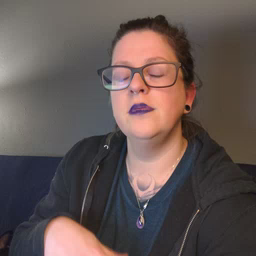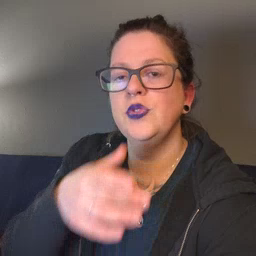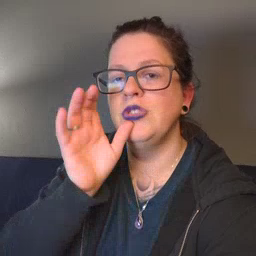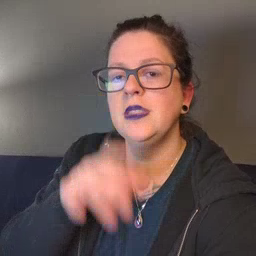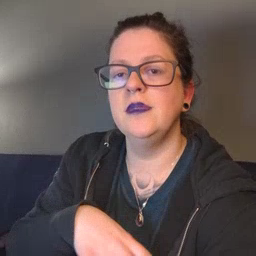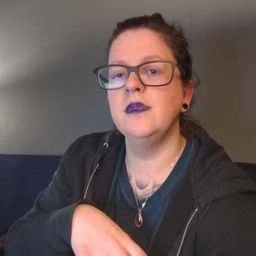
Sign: drink